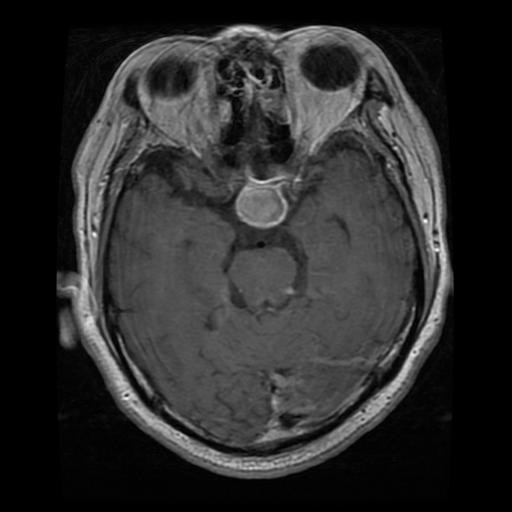
Label: pituitary